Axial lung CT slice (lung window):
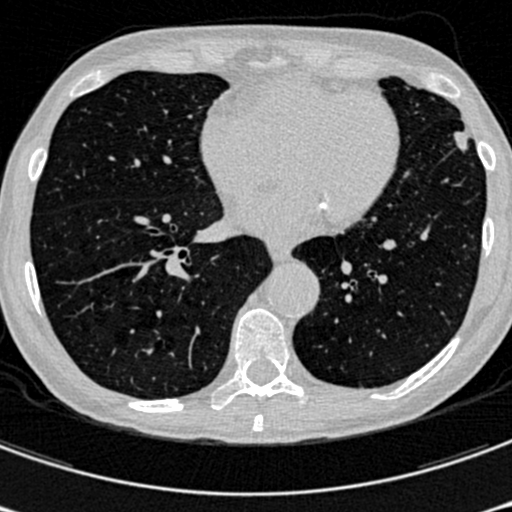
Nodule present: no